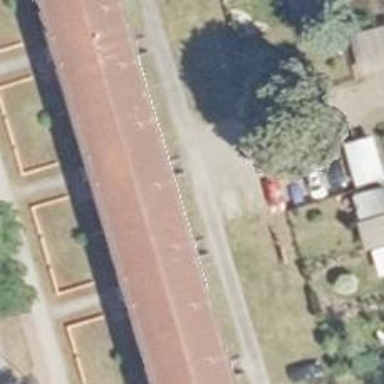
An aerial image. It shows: Apartments building with gambrel roof oriented along its axis.